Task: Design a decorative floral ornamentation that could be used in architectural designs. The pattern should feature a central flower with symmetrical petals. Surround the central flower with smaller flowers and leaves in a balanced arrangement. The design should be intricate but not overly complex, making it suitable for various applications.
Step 81:
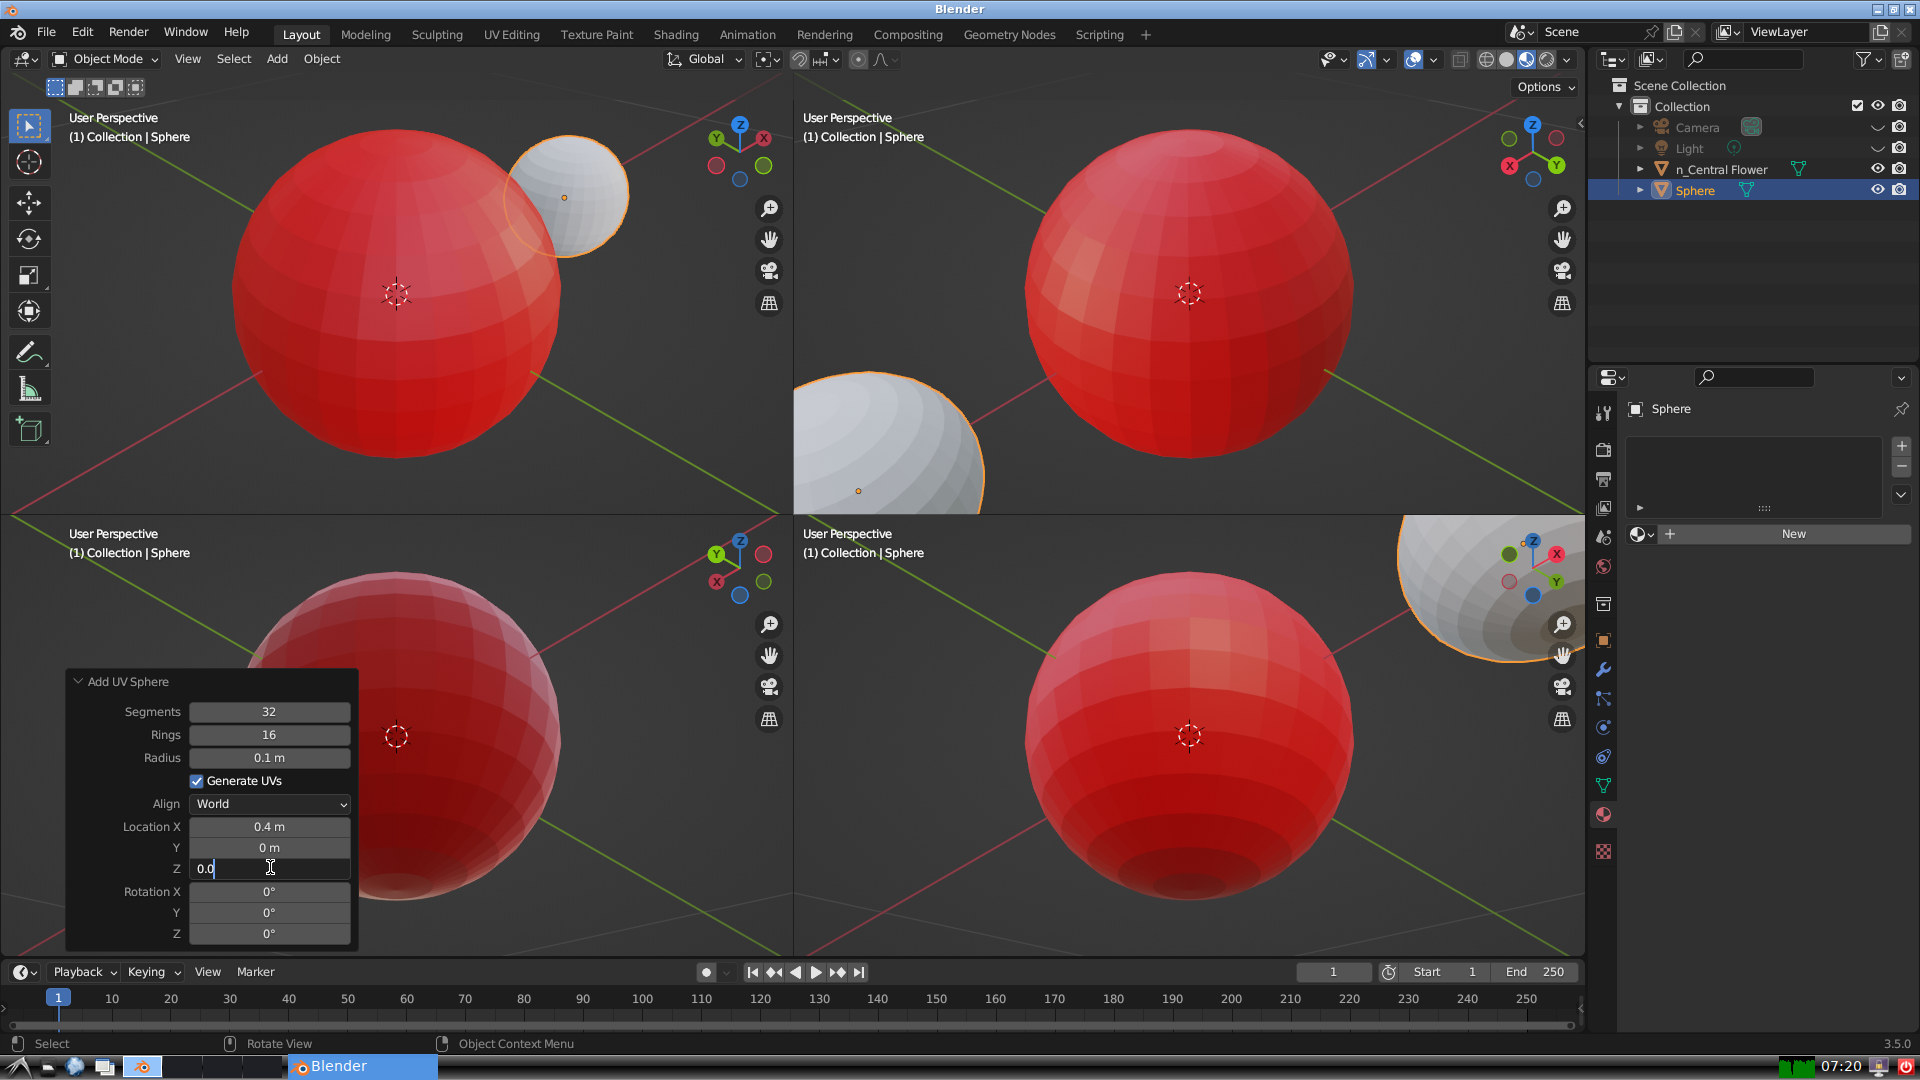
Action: {"key_press": ['Return']}